Question: Copy and pasted demo Jquery mobile pop up code from here: <URL>
Any reason why?

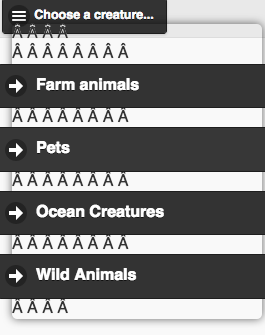
Answer: You have to check the encoding of your page, such as '<meta charset="UTF-8">'. 'Garbage characters' appear because your page has an encoding that your browser cannot guess.